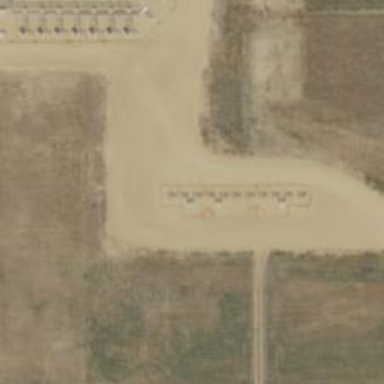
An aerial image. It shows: Petroleum well.